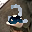
Label: 2